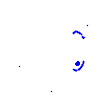
Particle: pion